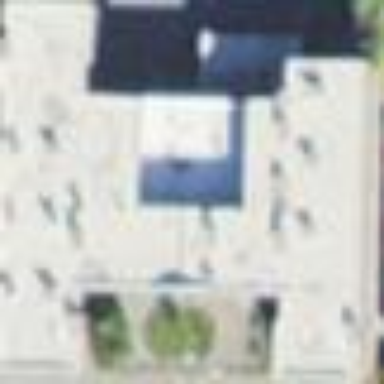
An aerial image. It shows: School building.